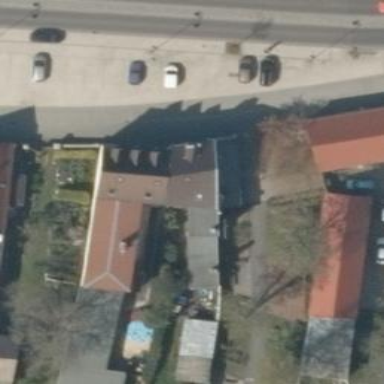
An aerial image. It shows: Restaurant building.